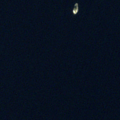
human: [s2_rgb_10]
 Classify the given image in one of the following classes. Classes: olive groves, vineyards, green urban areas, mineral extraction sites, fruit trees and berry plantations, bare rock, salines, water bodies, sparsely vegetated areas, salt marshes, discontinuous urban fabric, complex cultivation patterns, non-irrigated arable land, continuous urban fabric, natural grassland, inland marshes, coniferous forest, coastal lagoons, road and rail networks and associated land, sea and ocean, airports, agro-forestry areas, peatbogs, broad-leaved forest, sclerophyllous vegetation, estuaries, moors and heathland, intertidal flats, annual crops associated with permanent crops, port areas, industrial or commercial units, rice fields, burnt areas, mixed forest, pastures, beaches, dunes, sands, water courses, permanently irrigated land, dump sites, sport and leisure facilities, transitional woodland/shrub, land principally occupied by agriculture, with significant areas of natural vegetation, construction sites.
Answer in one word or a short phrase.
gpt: water bodies